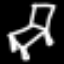
Label: chair